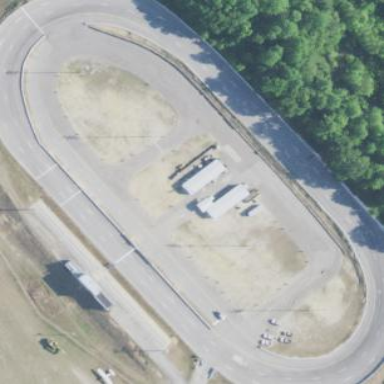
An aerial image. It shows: Asphalt raceway designed for motor sports.